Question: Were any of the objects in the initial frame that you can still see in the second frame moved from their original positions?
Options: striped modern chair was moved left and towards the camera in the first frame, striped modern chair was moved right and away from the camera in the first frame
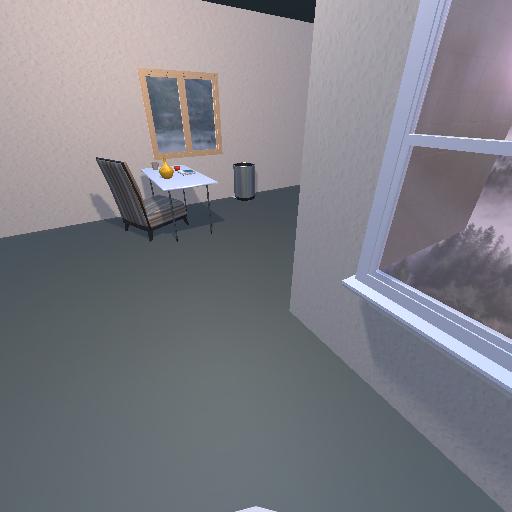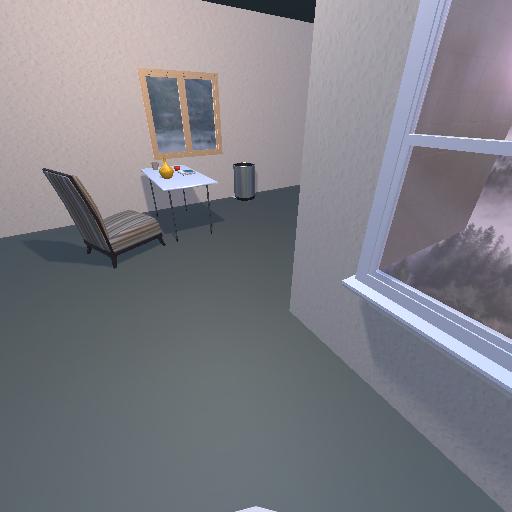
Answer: striped modern chair was moved left and towards the camera in the first frame